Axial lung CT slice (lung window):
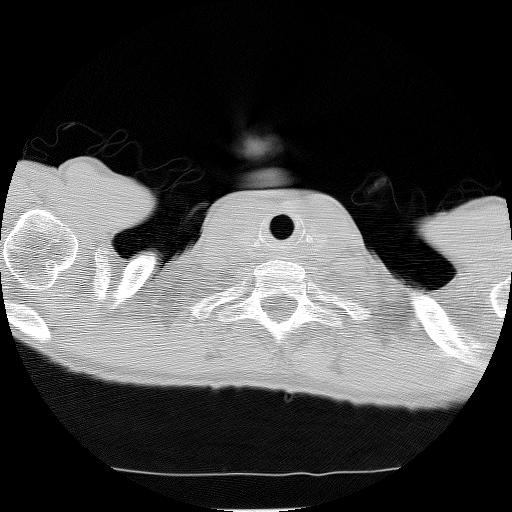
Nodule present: no